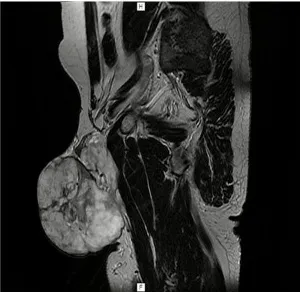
Magnetic resonance imaging. B) Sagittal section showing the relationship between the tumor mass and the adductor musculature of the left thigh.
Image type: radiology (mri)